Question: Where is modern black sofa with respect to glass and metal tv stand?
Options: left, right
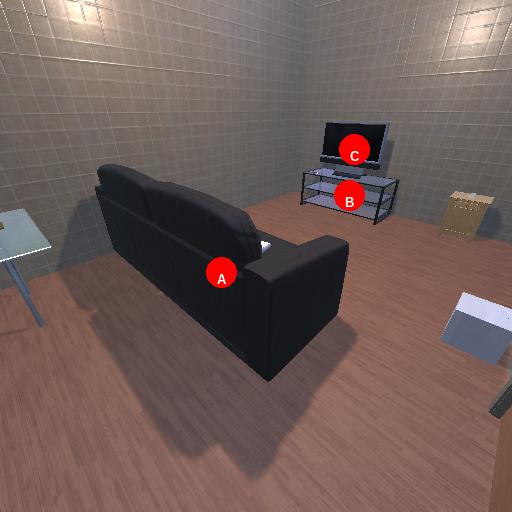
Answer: left